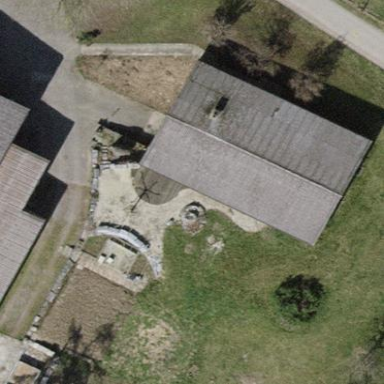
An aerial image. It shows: Farm building.